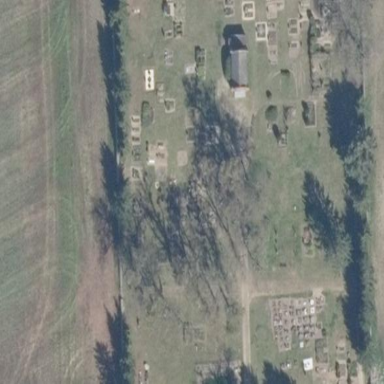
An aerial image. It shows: Cemetery.